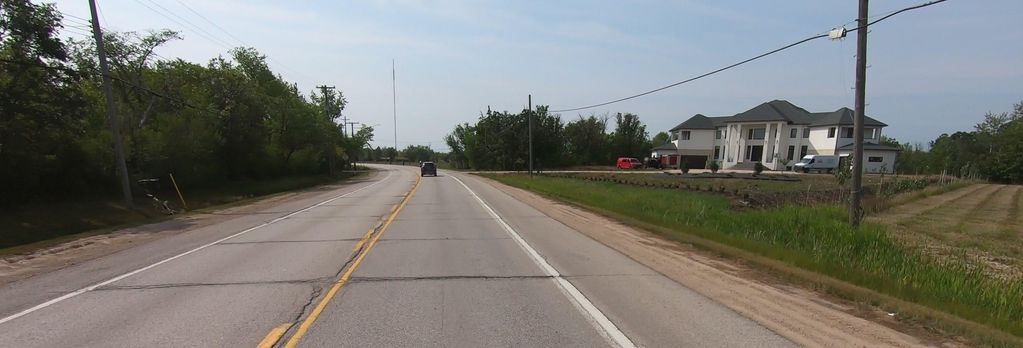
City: winnipeg